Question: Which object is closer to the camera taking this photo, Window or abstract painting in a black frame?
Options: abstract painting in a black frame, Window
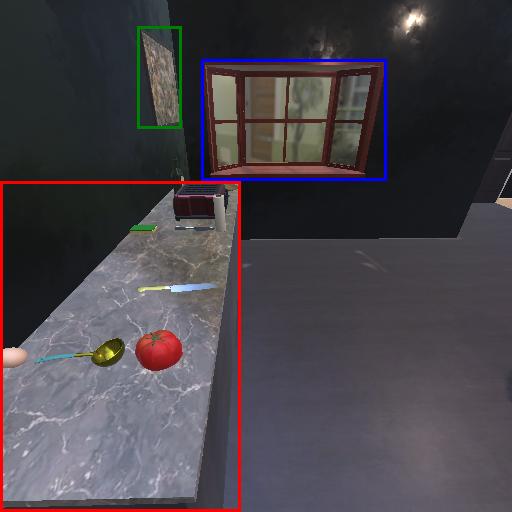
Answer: abstract painting in a black frame